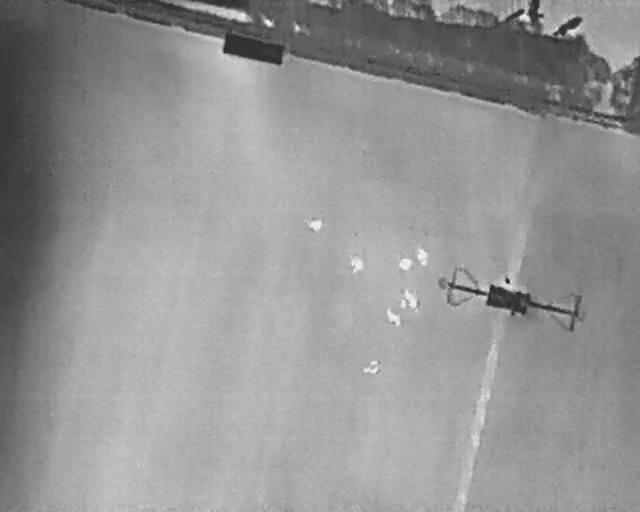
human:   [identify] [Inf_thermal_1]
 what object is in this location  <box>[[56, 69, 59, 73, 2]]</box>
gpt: <ref>1 large person at the bottom</ref>

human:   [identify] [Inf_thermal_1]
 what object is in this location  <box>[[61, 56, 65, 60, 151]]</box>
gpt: <ref>1 large person at the center</ref>